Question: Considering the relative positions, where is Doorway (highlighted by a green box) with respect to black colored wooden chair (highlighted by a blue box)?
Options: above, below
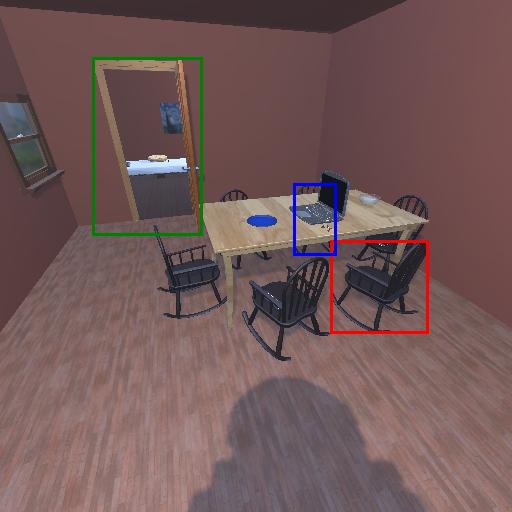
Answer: above